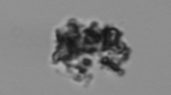
Label: detritus